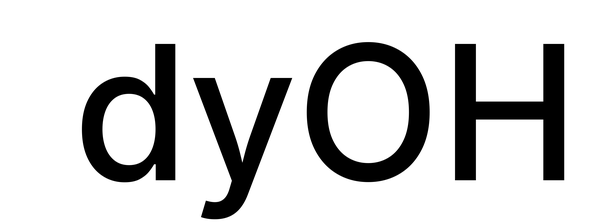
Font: Inter_Medium